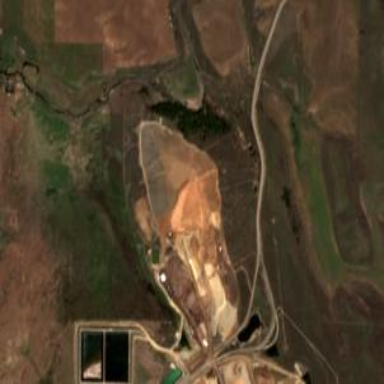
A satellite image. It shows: Quarry area.